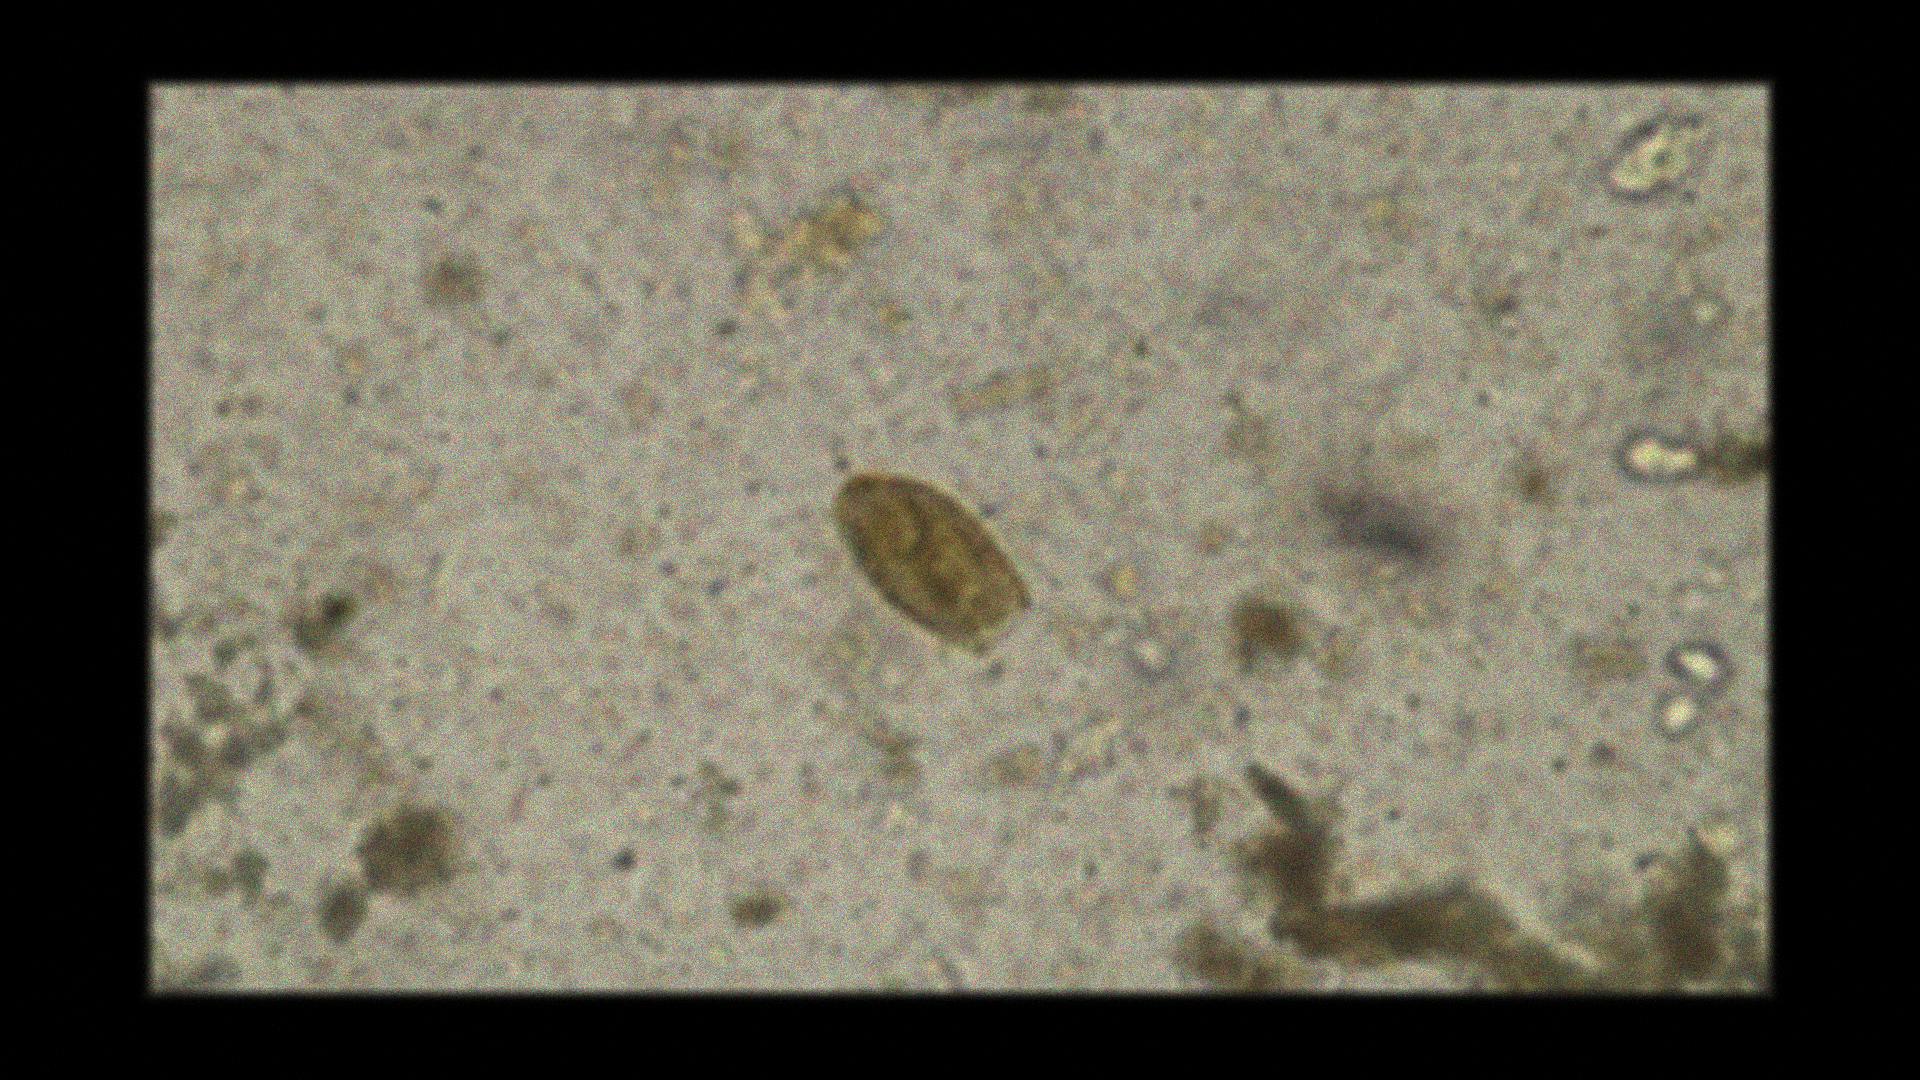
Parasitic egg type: Paragonimus spp